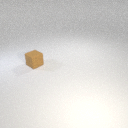
small brown rubber cube